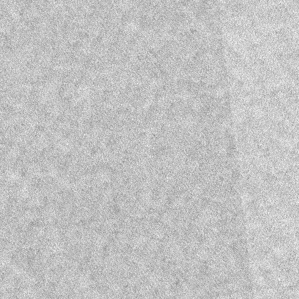
Label: frost